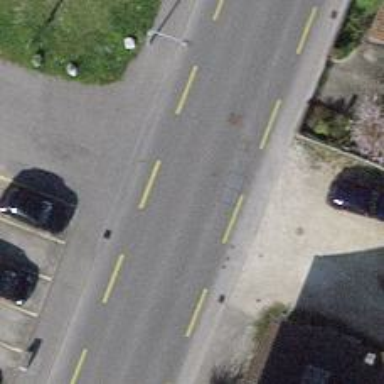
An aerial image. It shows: Service road with asphalt surface and sidewalk.